九年级 · 解析几何
如图, 在平面直角坐标系中, 过格点 $A 、 B 、 C$ 作以圆弧, 则圆心的坐标是 $\qquad$

    （第 14 题）

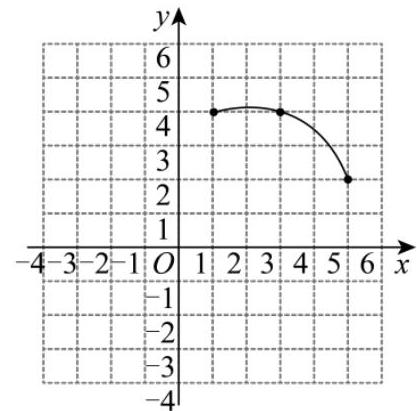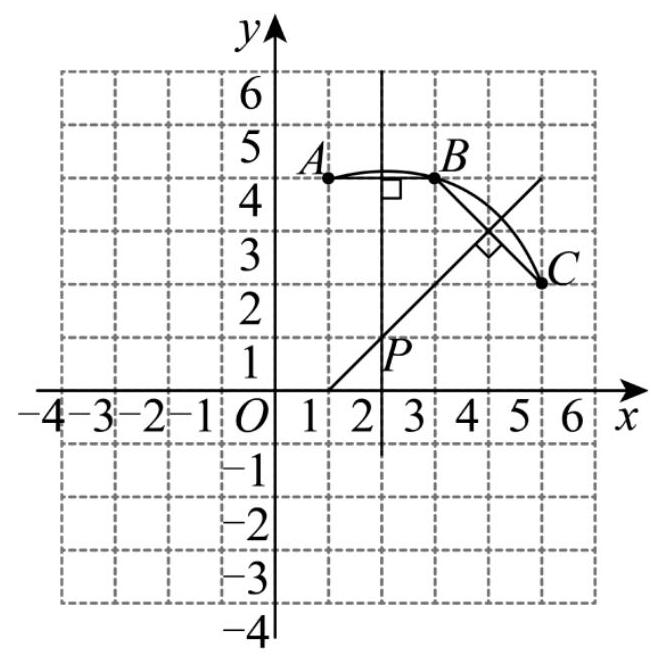
答案:  $(2,1)$

解析: 根据网格的特点分别作 $A B 、 B C$ 的垂直平分线, 交于点 $P$, 点 $P$ 即为圆心, 写出点 $P$ 的坐标即可.

【详解】解: 分别作 $A B 、 B C$ 的垂直平分线, 交于点 $P$, 点 $P$ 即为圆心,

由图知, 圆心 $P$ 的坐标为 $(2,1)$,

故答案为: $(2,1)$.

【点睛】此题考查了垂径定理的应用, 熟知弦的垂直平分线必过圆心是解题的关键.